Question: I need to represent my data like a Tree structure in UI.How can I create a view like this in iPhone? Is there any default items for this in 'object library' ? If no how can I manually implement this?

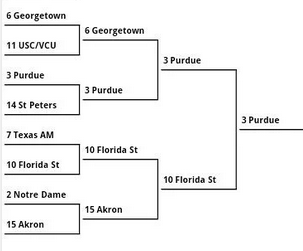
Answer: There is a project on github called PSTreeGraph made by Ed Preston
<URL>
Author says that it is for iPad but work also on iPhone,
simply by changing the device to iPhone in xcode "deployment info"
In addition, it's interactive.
EDIT
Possibility to add node "manually":
In 'PSHTreeGraphViewController.m'
you have an entry point '[self setRootClassName:@"UIControl"];'
here you can check how to create the tree.
That project also gives you data model : 'ObjCClassWrapper'
And finally there is a method (delegate)
'''
-(void) configureNodeView:(UIView *)nodeView
withModelNode:(id <PSTreeGraphModelNode> )modelNode
'''
called on a node tap.
Everything to create a custom interactive tree!